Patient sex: M
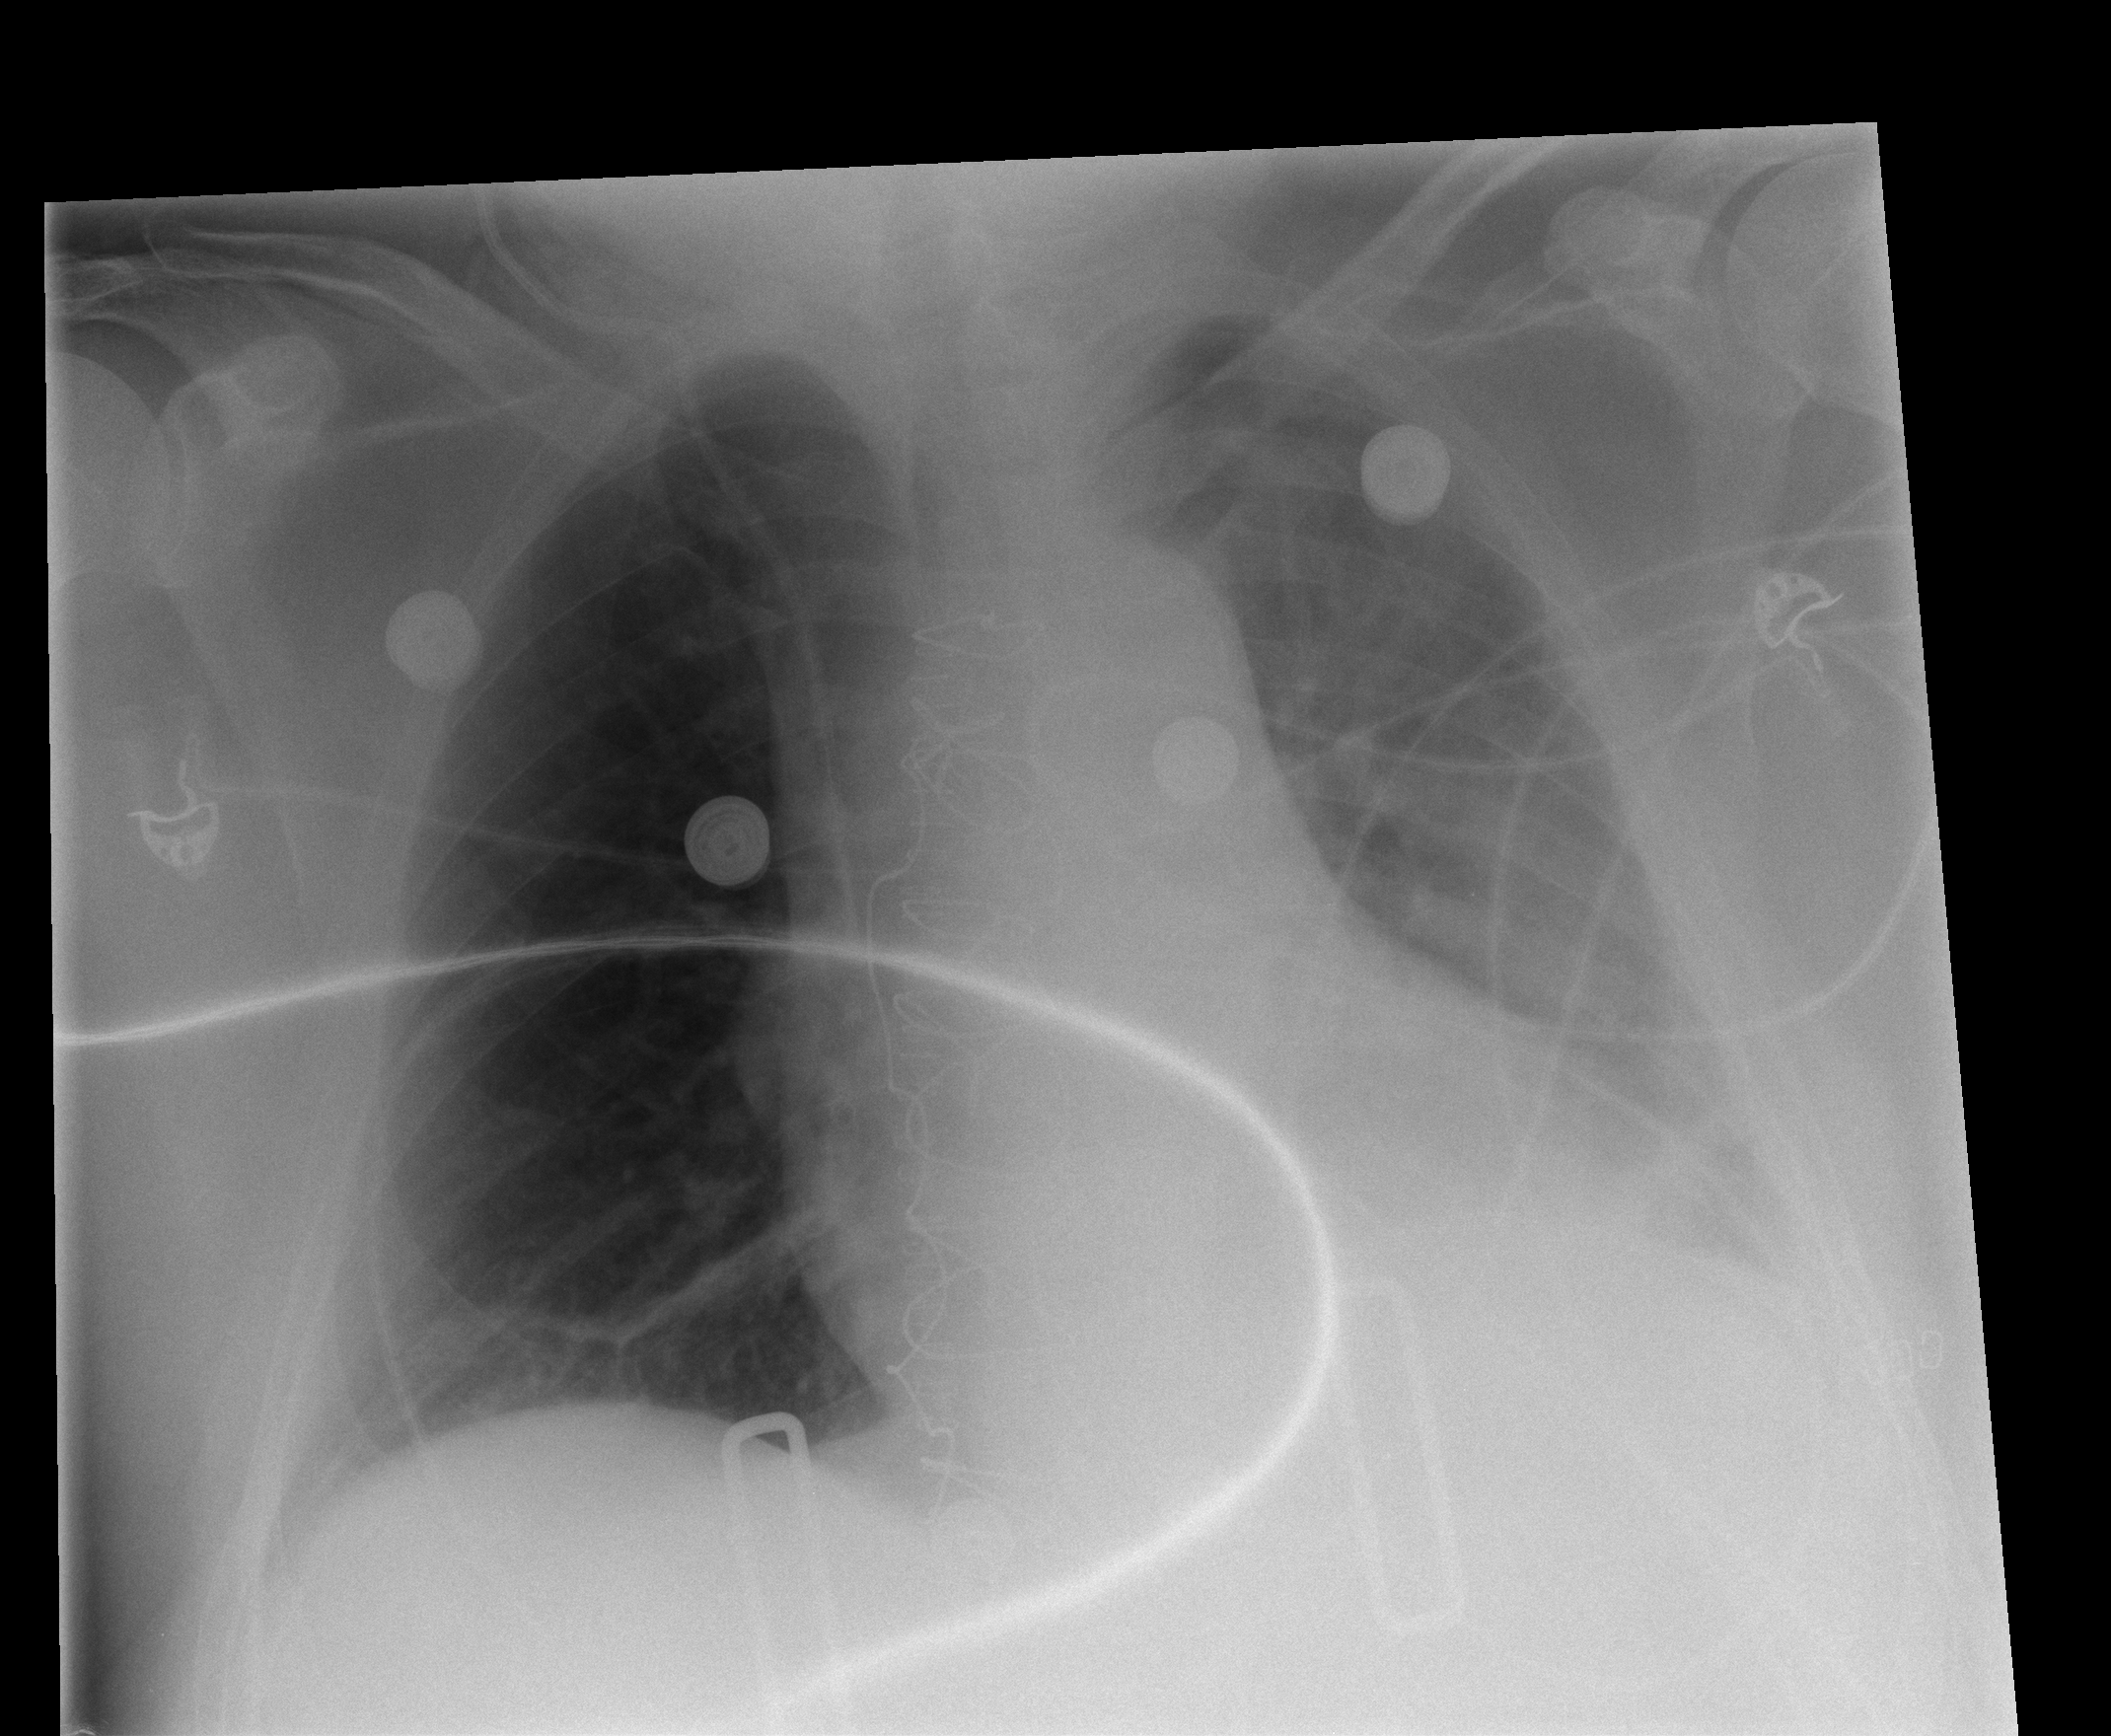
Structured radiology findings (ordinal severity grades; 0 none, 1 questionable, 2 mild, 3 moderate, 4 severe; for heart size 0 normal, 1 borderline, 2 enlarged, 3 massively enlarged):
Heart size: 2
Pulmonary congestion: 2
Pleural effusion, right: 0
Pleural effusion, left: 3
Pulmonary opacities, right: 0
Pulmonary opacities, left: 0
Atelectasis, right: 1
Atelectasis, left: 2